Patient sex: M
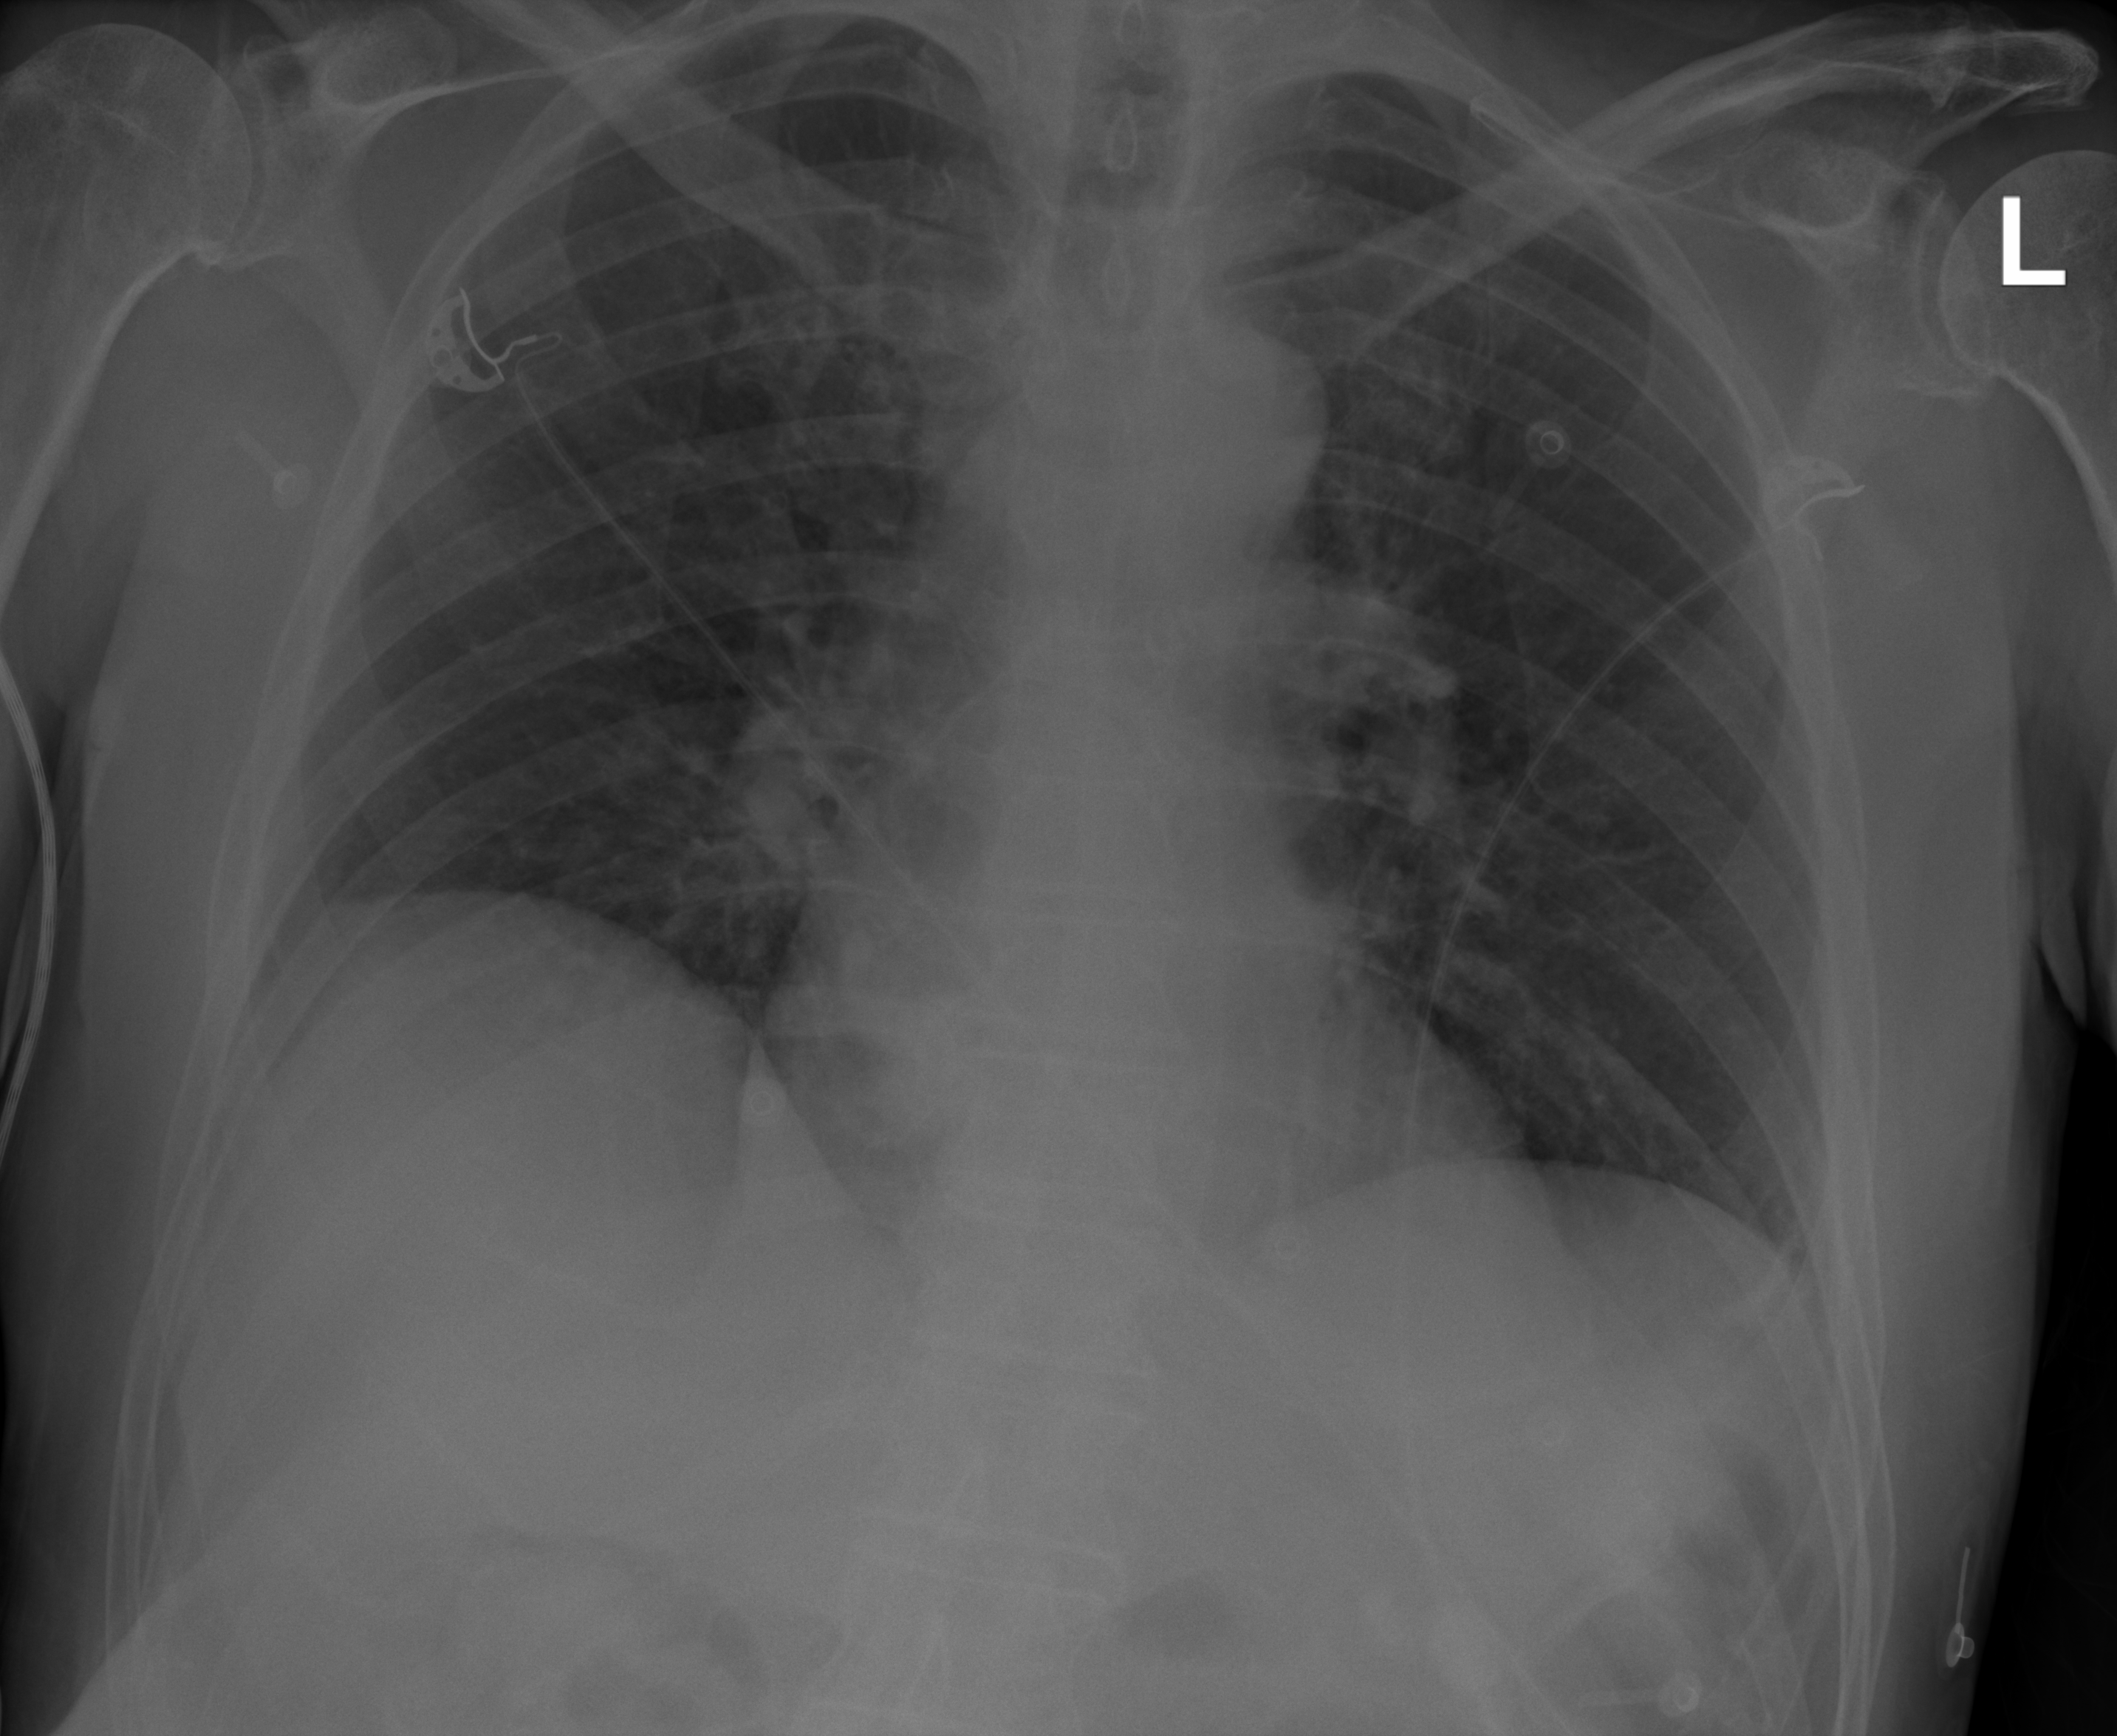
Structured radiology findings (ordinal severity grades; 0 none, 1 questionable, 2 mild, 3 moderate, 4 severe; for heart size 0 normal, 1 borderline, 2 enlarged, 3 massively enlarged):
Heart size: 1
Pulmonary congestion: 0
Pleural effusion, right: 0
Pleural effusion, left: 0
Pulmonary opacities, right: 2
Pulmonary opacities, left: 0
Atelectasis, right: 2
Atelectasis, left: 2